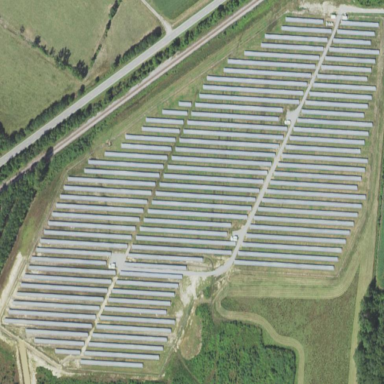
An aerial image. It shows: Solar photovoltaic power plant surrounded by fence.